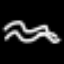
Label: squiggle